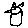
Label: bird